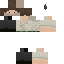
A male human skin with medium skin, wearing brown long hair dressed in a blue tshirt and black pants, featuring a closed mouth.